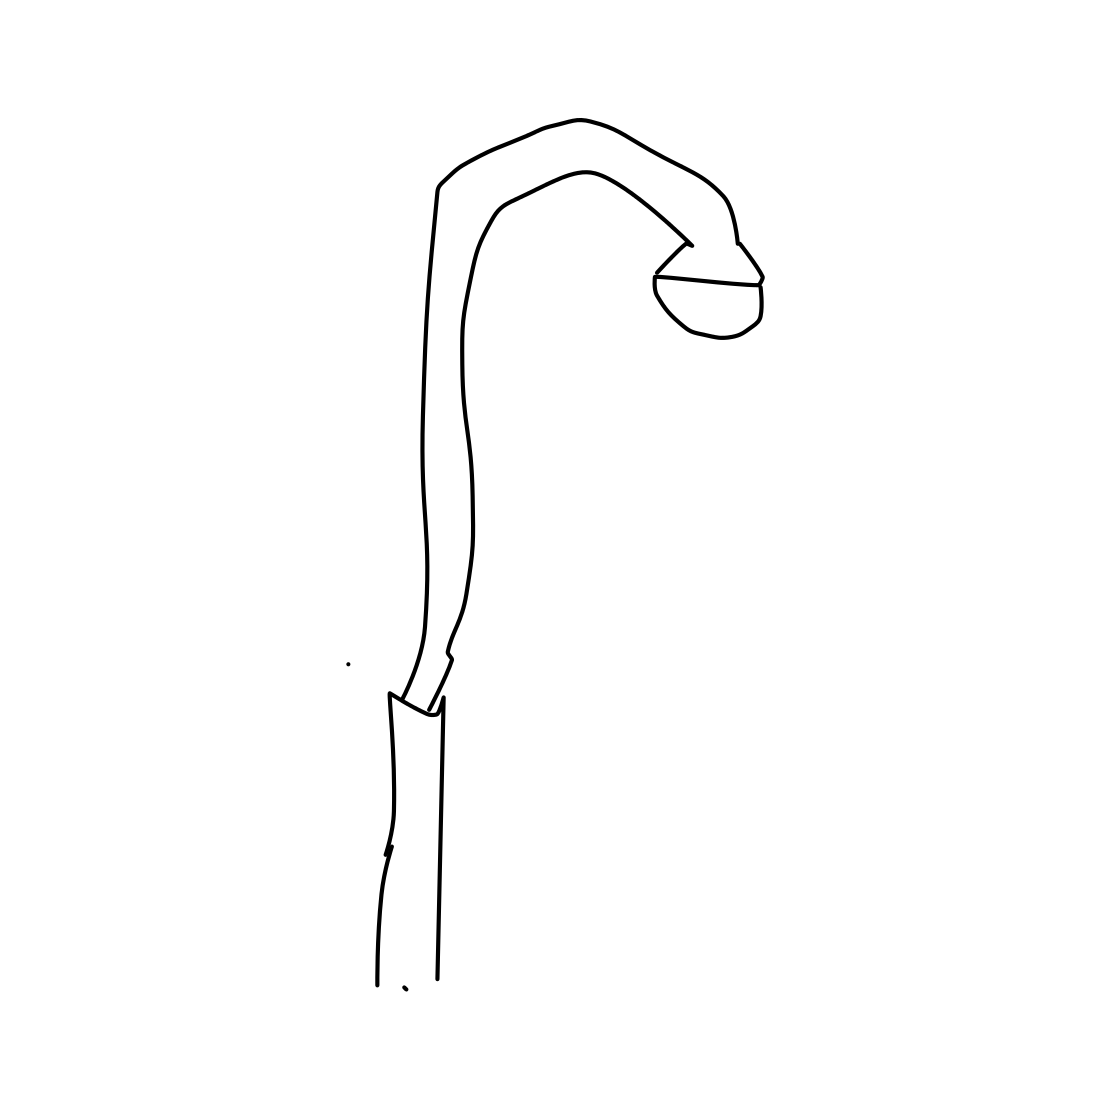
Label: streetlight